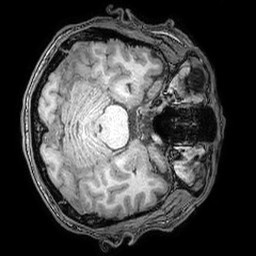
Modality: T1w
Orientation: axial
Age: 40
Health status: ill
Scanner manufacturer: philips
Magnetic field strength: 3 T
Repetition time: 0.007 s
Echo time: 0.0035 s